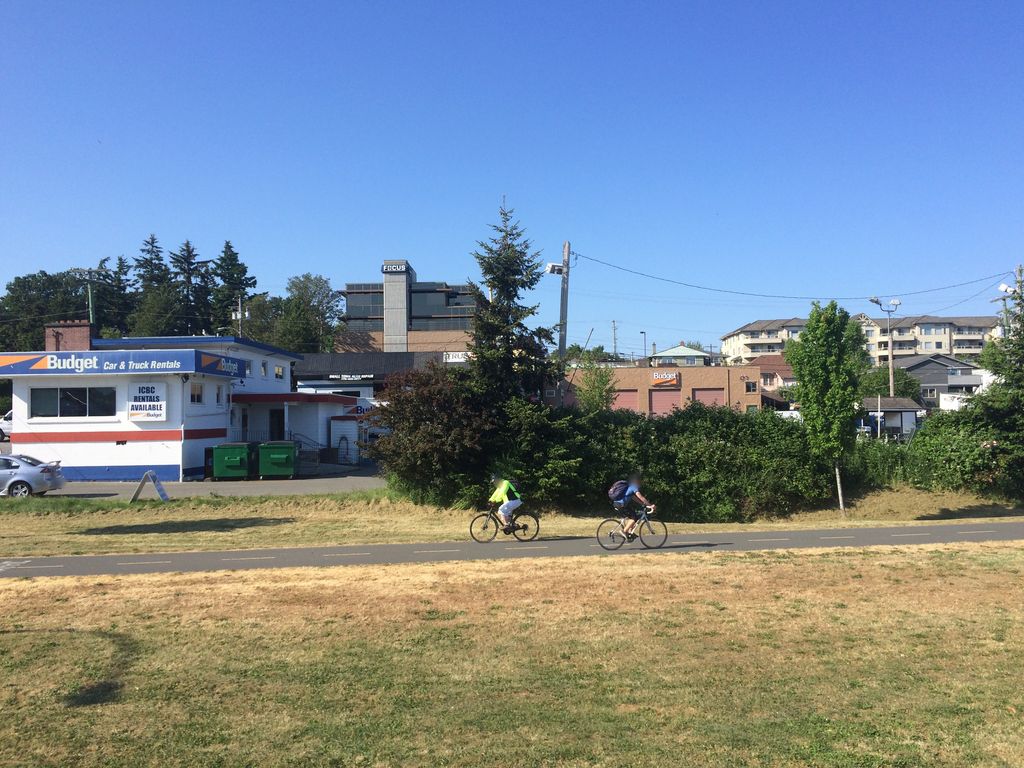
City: victoria